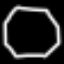
Label: octagon